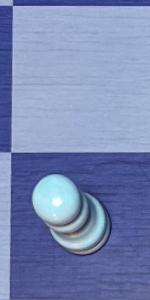
Label: Pawn_White